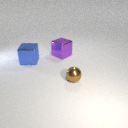
small brown metal sphere in front of large blue metal cube